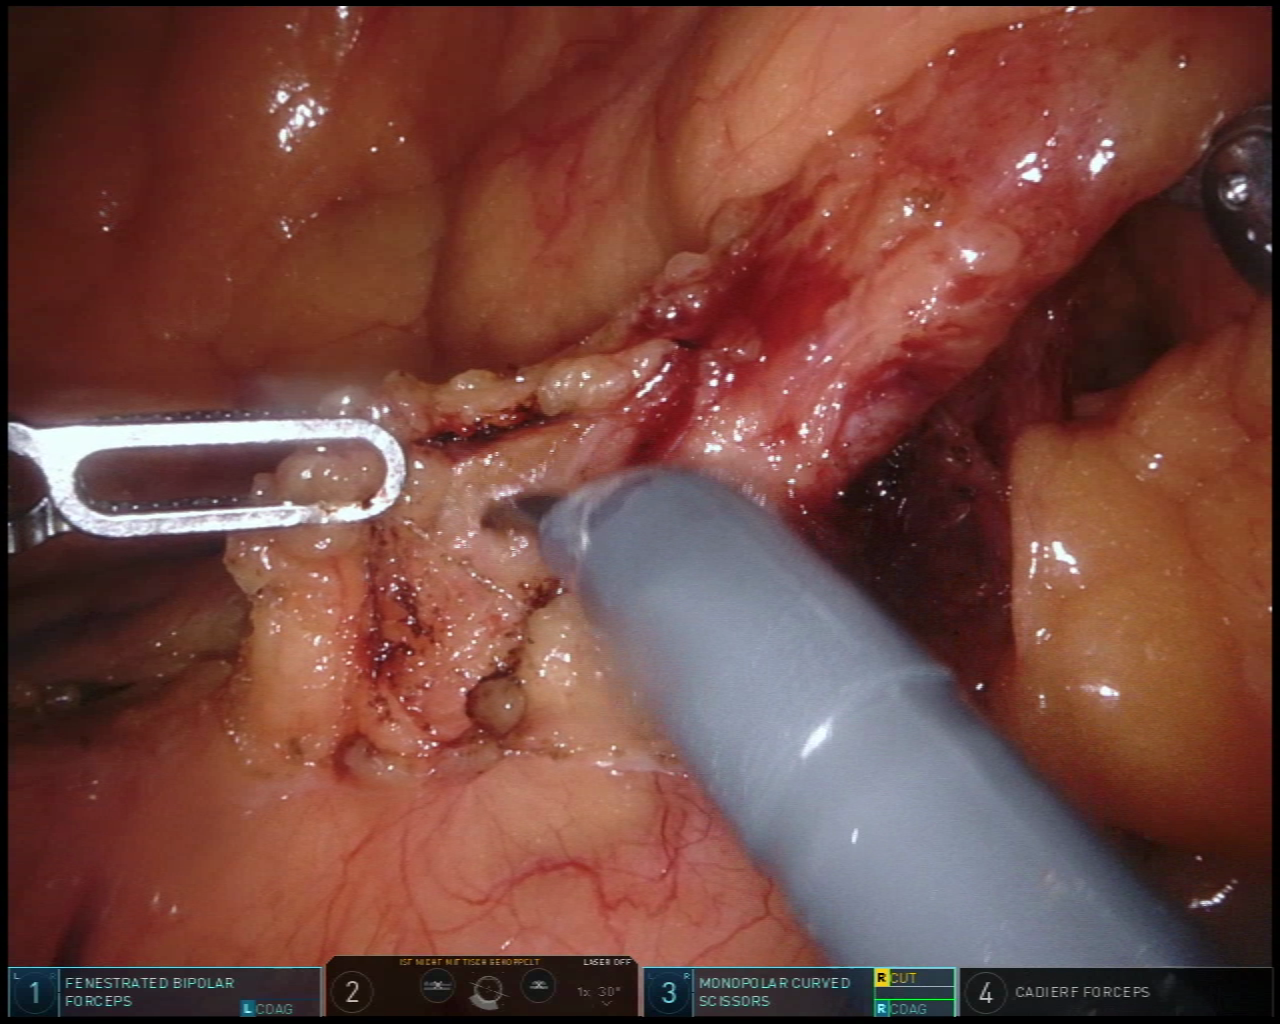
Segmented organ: inferior_mesenteric_artery
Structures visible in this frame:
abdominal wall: no
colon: no
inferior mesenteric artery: yes
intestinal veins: no
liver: no
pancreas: no
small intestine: no
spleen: no
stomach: no
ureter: no
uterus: no
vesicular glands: no